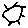
Label: sun